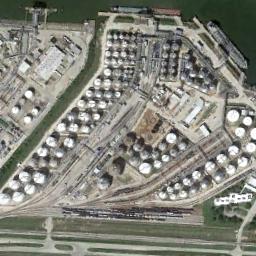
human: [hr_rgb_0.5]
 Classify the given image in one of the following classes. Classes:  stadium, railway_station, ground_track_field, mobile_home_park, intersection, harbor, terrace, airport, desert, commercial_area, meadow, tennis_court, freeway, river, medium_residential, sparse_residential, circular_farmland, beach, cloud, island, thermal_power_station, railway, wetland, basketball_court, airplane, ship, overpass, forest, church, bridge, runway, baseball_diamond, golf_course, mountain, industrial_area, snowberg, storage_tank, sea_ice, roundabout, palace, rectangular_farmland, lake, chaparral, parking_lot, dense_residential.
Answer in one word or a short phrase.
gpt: storage_tank